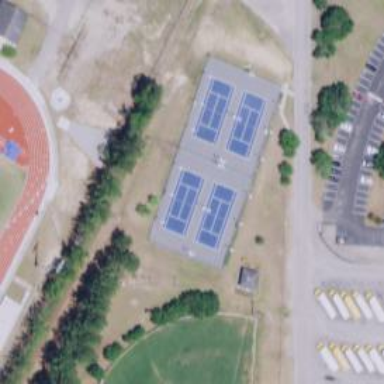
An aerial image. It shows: Tennis court on pitch.